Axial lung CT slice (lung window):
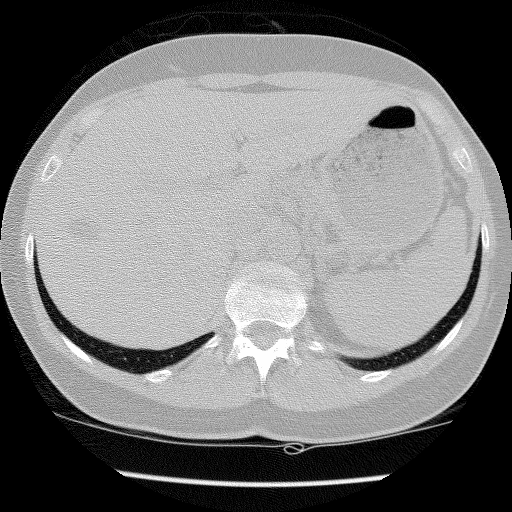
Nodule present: no